一年级 · 组合数学
分与合。 ( 5 分)

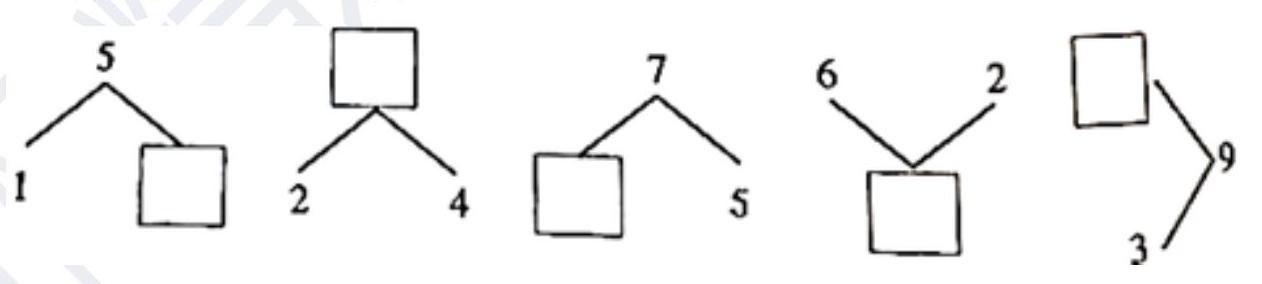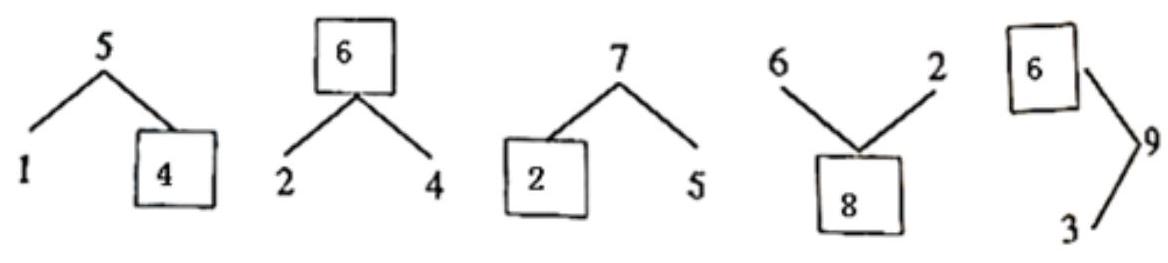
答案: 解